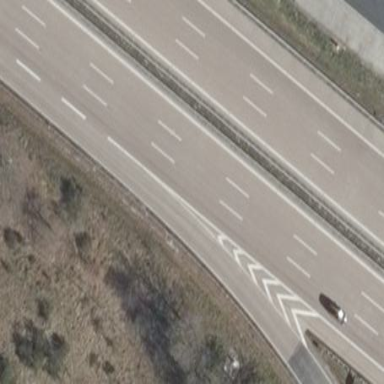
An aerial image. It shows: Motorway area.